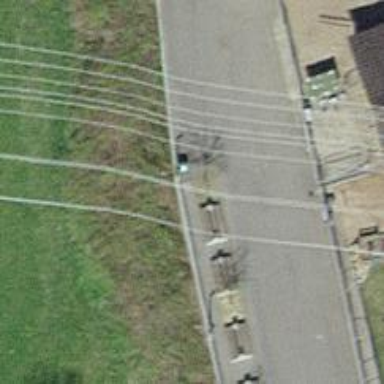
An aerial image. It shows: Bench for seating.